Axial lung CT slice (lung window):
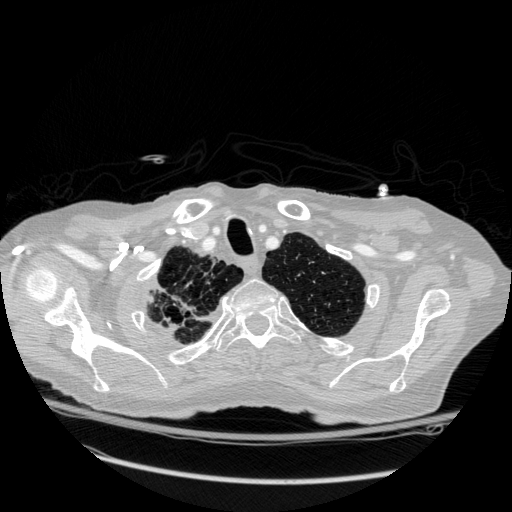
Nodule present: no